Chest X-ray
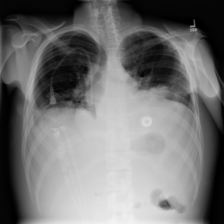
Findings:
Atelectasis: positive
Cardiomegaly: positive
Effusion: positive
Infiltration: negative
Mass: negative
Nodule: negative
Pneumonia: negative
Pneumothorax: negative
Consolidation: negative
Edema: negative
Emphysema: negative
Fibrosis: negative
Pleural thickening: negative
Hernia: negative